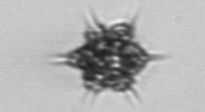
Label: Dictyocha